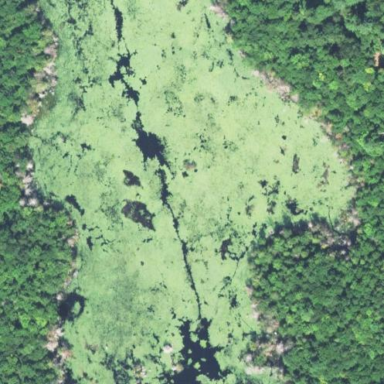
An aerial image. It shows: Serene pond surrounded by nature.